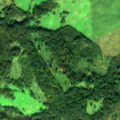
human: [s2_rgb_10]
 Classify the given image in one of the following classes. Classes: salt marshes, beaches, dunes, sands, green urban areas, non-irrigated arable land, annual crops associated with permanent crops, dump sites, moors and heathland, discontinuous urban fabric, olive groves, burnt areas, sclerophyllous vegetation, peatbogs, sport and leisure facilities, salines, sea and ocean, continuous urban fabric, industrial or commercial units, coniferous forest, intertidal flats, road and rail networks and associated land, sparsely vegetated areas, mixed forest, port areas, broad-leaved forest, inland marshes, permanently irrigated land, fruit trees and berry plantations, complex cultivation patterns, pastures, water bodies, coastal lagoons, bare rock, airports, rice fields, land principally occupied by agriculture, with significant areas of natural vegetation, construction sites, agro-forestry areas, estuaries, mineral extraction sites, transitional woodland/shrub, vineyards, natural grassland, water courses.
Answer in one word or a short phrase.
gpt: pastures, broad-leaved forest